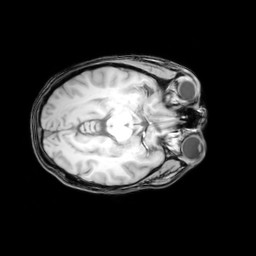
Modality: T1w
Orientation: axial
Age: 22
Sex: female
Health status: healthy
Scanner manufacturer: philips
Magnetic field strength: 3 T
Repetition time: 0.012 s
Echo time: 0.0037 s